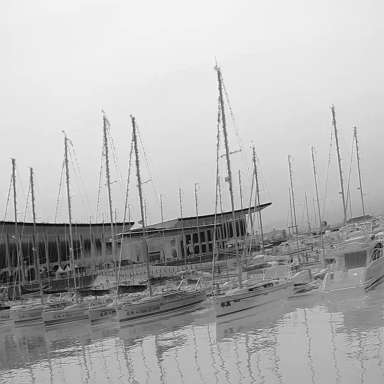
There are five sailboats in the infrared image.